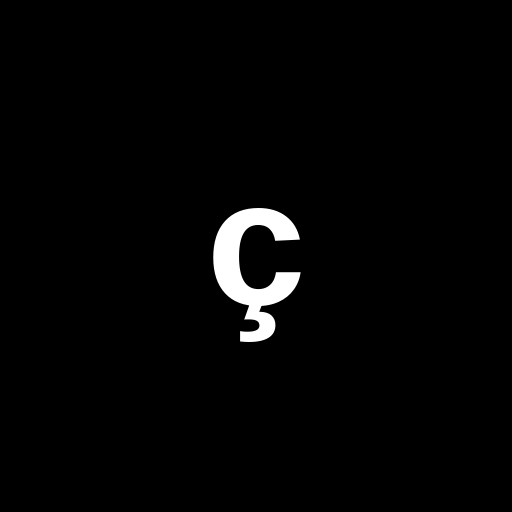
Character: ç
Unicode: U+00E7 (LATIN SMALL LETTER C WITH CEDILLA)